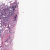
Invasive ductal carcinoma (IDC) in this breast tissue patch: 1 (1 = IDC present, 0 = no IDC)